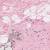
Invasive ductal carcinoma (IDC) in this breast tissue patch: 0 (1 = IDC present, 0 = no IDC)